Field crop: tomato
Growth stage: 1
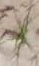
Species: cyperus